Field crop: maize
Growth stage: 2
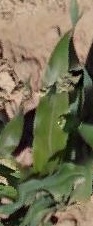
Species: maize